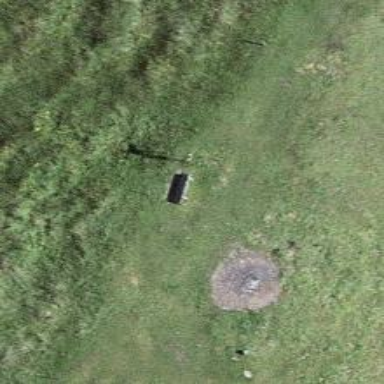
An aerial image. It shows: Bench.